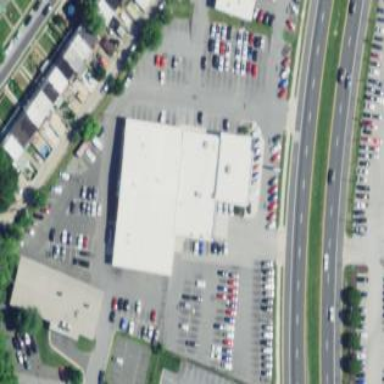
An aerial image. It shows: Commercial building housing car shop.